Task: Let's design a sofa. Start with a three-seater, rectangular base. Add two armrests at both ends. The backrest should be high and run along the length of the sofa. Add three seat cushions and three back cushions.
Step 172:
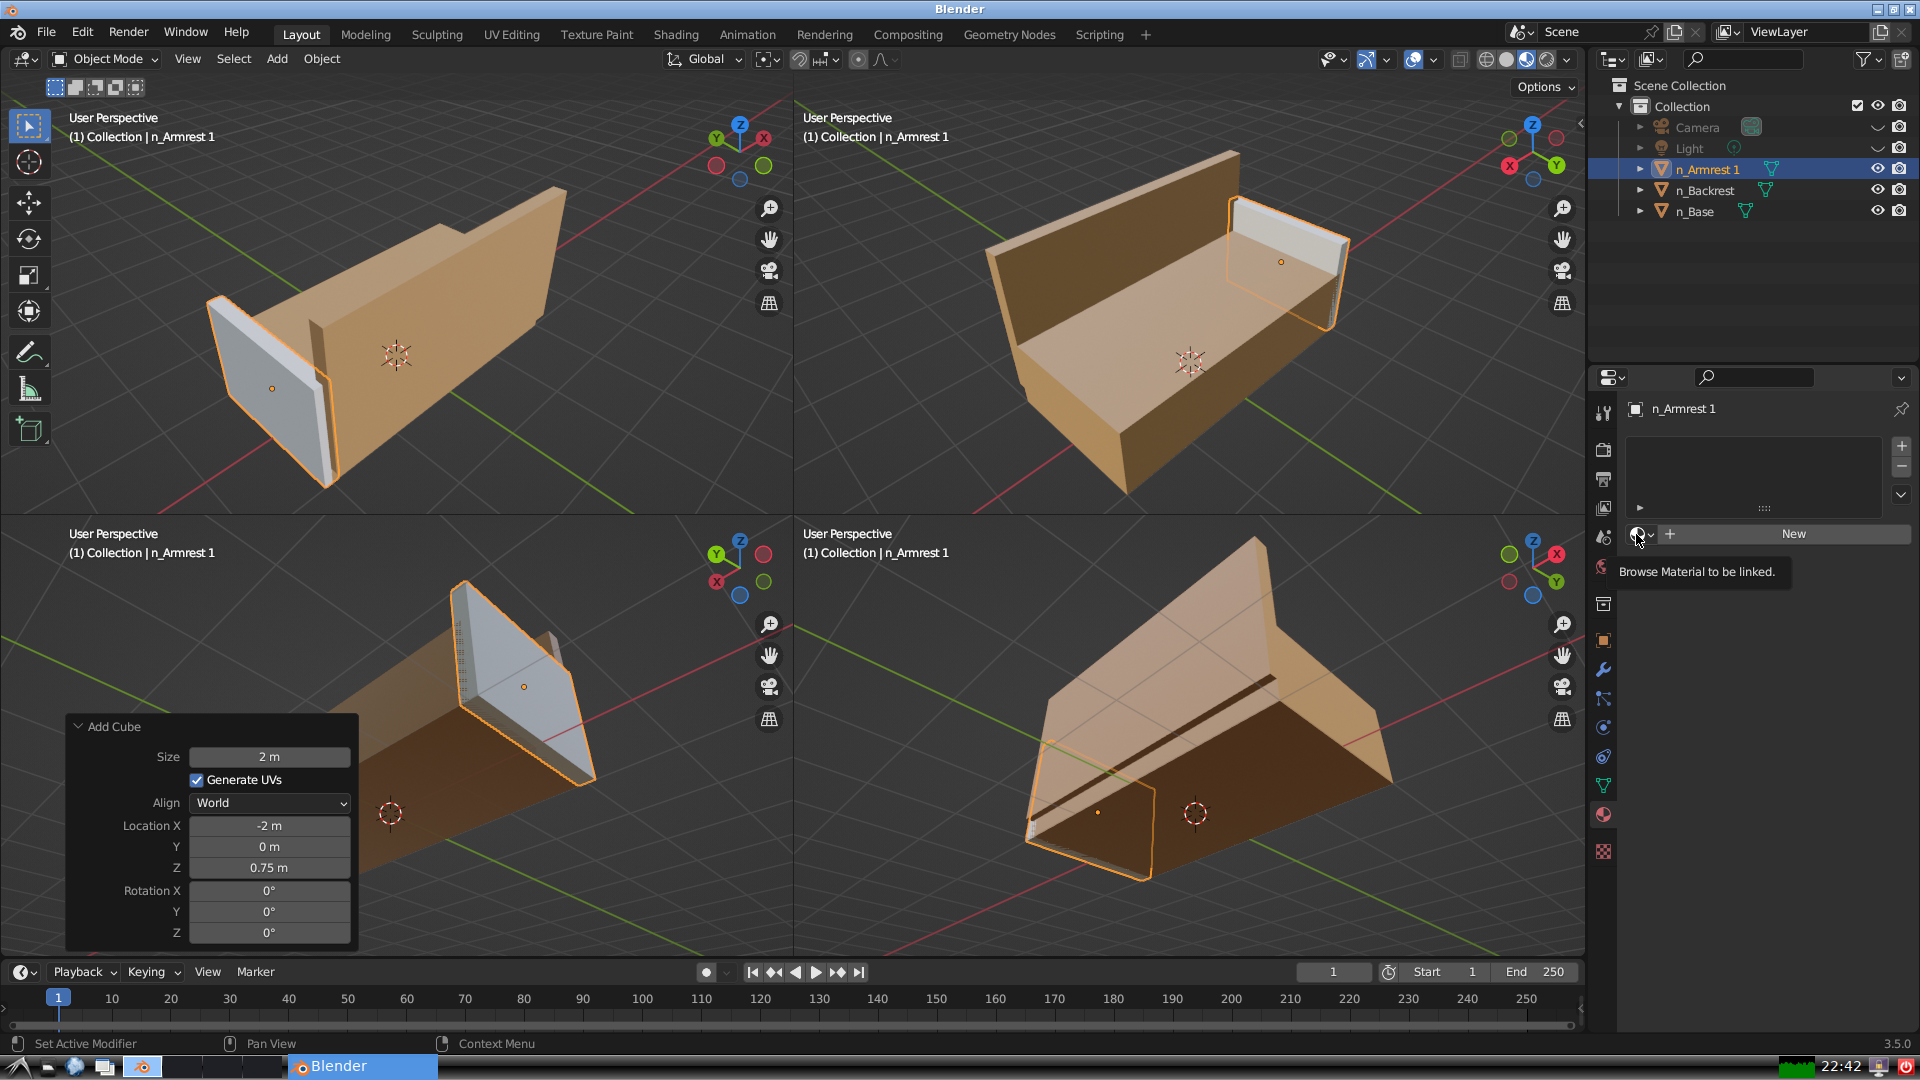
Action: click: no